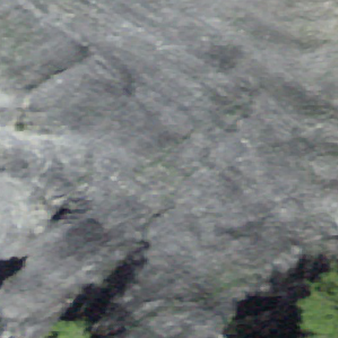
Label: other